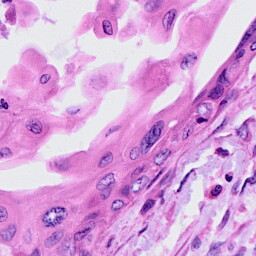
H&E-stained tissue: Cervix